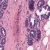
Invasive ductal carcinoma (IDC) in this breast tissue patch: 0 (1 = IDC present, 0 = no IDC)